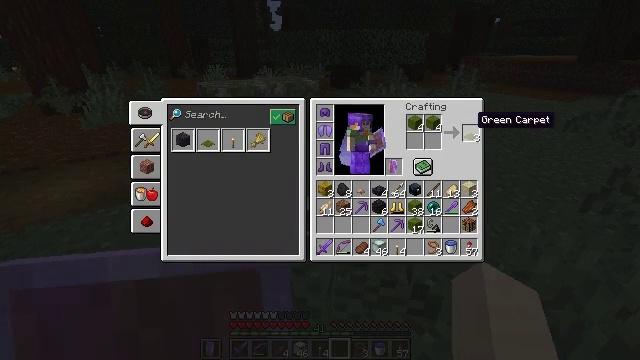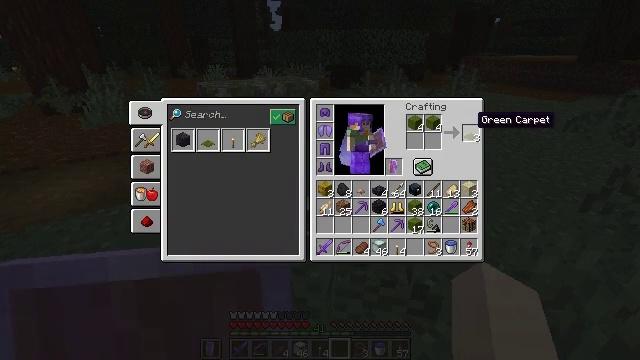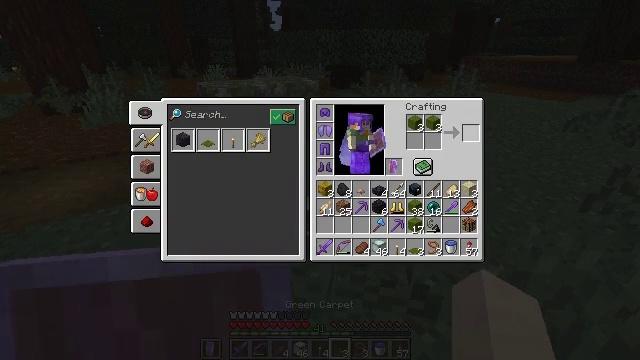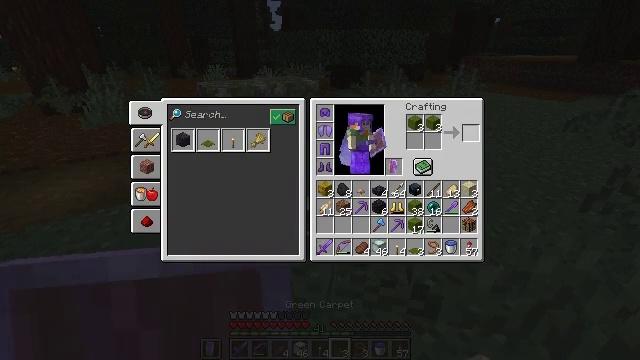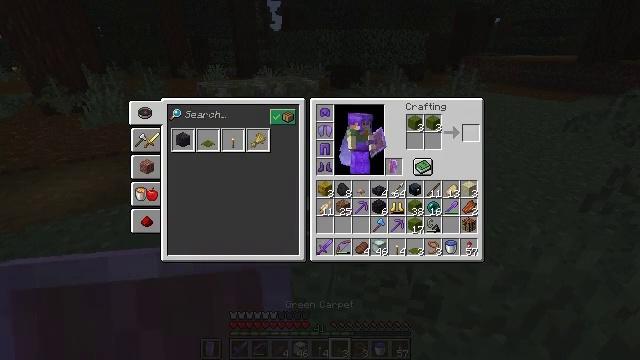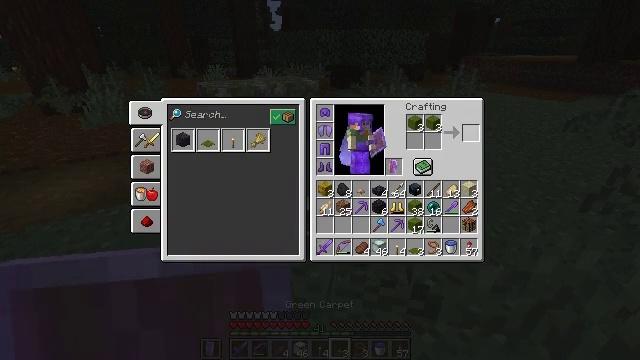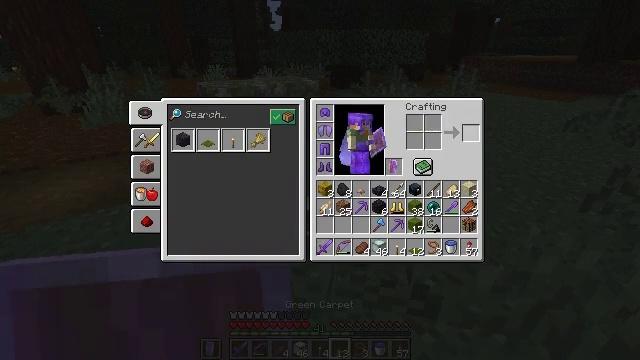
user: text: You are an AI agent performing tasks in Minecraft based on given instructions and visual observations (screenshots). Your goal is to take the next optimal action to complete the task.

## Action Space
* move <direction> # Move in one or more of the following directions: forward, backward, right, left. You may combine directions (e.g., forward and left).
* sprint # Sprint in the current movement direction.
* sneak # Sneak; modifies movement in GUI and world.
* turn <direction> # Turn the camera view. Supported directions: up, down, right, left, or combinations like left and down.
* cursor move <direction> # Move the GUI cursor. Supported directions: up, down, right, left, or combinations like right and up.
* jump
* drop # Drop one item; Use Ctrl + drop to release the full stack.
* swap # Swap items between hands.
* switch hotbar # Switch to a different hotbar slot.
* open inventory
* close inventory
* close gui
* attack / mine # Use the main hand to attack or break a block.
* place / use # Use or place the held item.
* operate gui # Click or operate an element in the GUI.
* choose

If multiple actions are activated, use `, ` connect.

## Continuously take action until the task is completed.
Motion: motion action
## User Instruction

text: Interact with the crafting table to make a green carpet.
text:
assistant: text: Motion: sneak
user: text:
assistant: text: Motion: sneak, attack / mine
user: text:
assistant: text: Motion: sneak, attack / mine
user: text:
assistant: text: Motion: sneak, attack / mine
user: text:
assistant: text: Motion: sneak, attack / mine
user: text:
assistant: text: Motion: sneak
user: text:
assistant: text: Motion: no_op